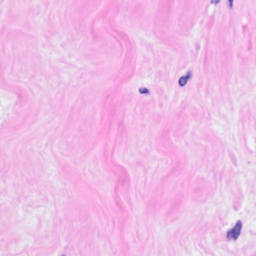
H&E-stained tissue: Breast